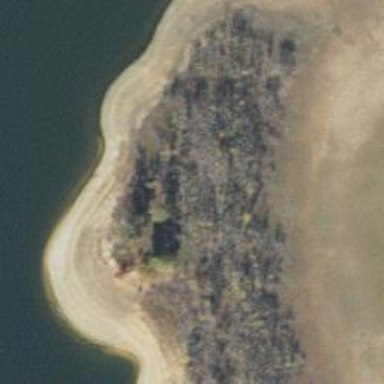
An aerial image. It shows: Islet covered with forest.